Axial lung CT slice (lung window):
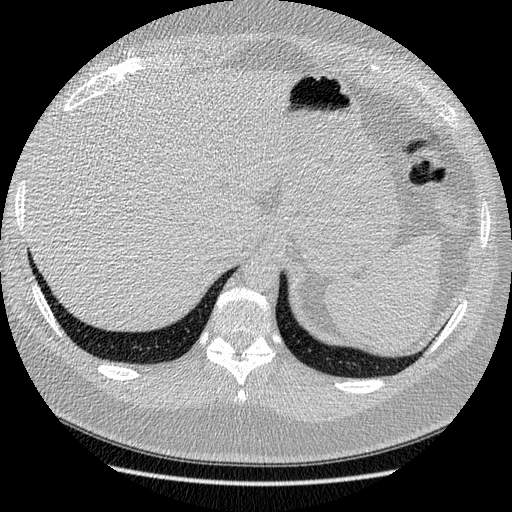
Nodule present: no